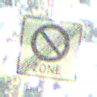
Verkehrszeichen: EndeEingeschraenktesHalteverbotZone
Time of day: MorningAfternoon
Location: Outdoor (Nature)
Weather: Clear
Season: NotSpecified
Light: Natural